Question: I put a background to a TextView. I expect the background will adjust to my existing layout parameters and will not change the size of my TextView. So if I have width and height set to wrap_content, I would expect the background also wraps content (and scales down). But no, what I get is a bigger TextView
'''
<TextView
android:layout_width="wrap_content"
android:layout_height="wrap_content"
android:text="a"
android:textColor="#ffffff"
android:textSize="20sp"
android:background="@drawable/large_bg"
/>
'''
I get

...
How do I make that the background also obeys wrap_content?
I mean, this looks like the background would be treated as content...
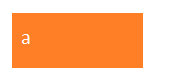
Answer: This is because when we set background than textView or any Widget adjusts itself according to that background.Until and Unless we have not mentioned the Fix Height and Width[Its Poor approach]